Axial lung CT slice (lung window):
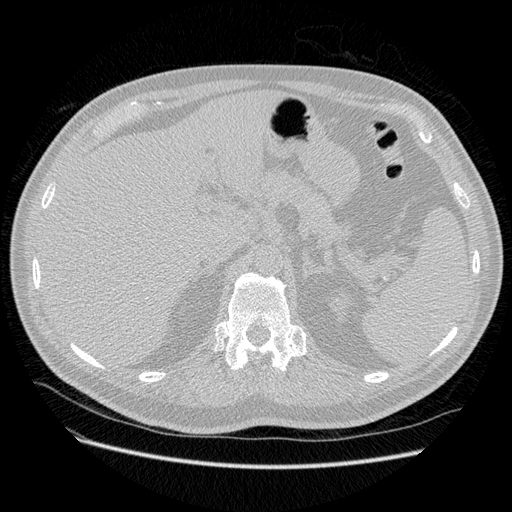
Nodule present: no